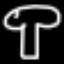
Label: mushroom